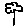
Label: flower